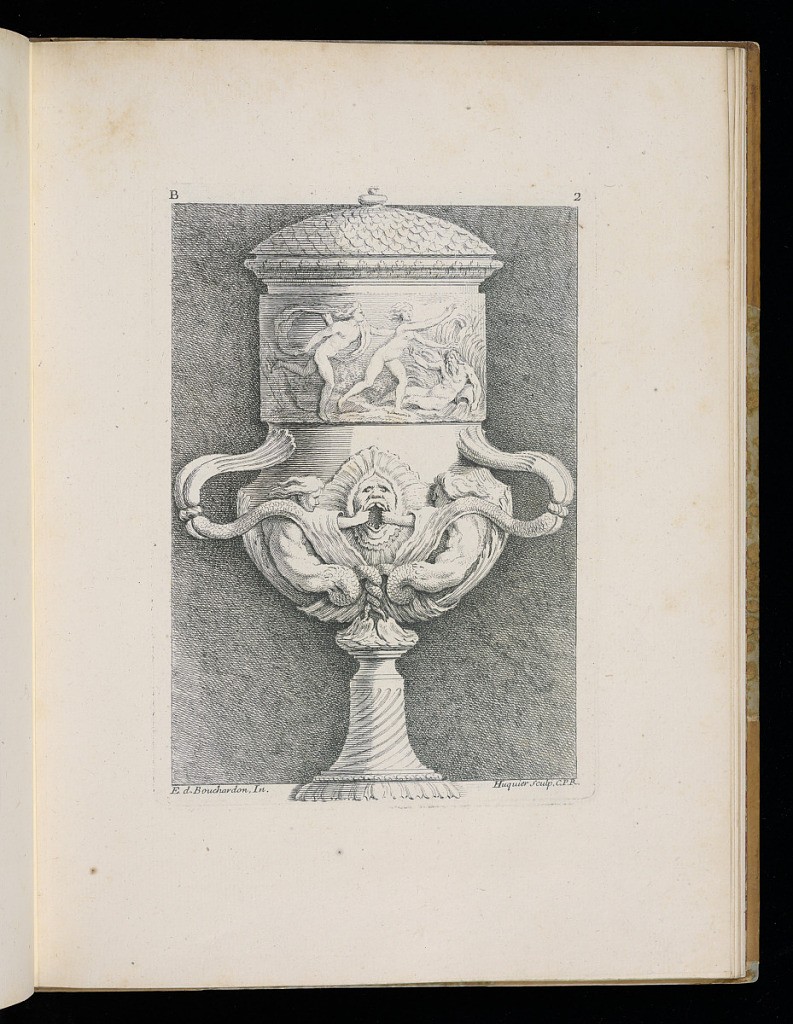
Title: Ornamental Vase Design
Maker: Edme Bouchardon, French, 1698–1762
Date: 1737
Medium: Etching on laid paper
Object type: Print
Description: Vase in the shape of an urn divided into four distinct sections. The lid of the urn has a fish scale pattern, and a finial at the top. The neck of the urn is adorned with a relief band, on which is a scene of a man pursuing a woman (perhaps Pan and Syrinx) into the reeds; an older man sits in the water near Syrinx, leaning against a spilled vase, and holding his arm up (the iconography of a river god). The body of the vase is decorated in high relief: two tritons, each with one hand, pull open the mouth of a grotesque mask. The tails of the tritons twist between them and over their shoulders to form handles that reconnect at the bottom of the frieze. The foot of the vase is tall and thin and has twisted fluting. The finial at the top and the egg-and-dart foot of the urn exceed the boundaries of the shaded portion of the plate. The plate is lettered and numbered.